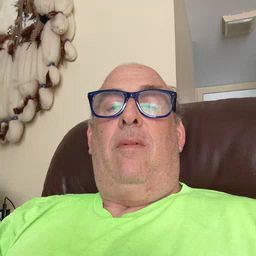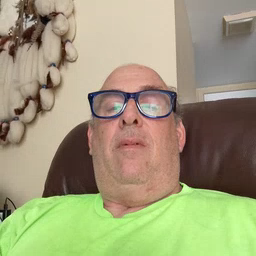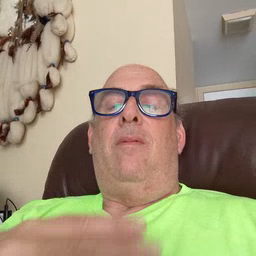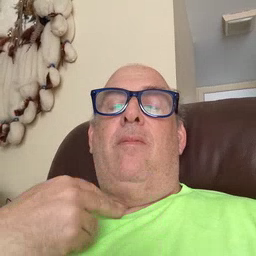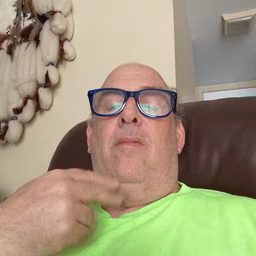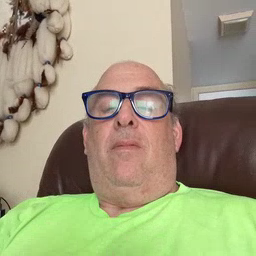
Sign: cut